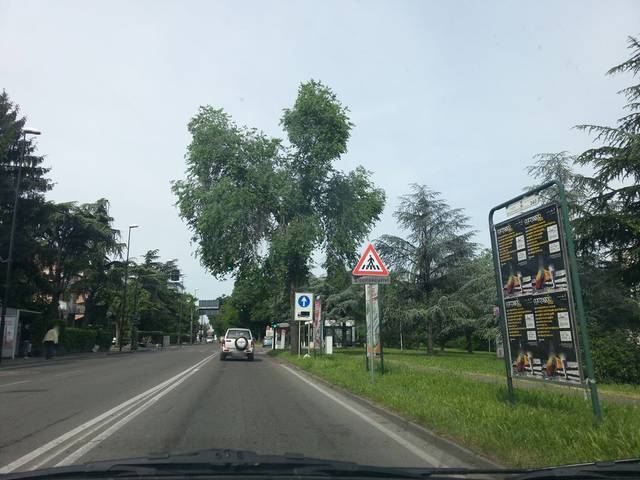
Region: Italy
Coordinates: 44.696, 10.607